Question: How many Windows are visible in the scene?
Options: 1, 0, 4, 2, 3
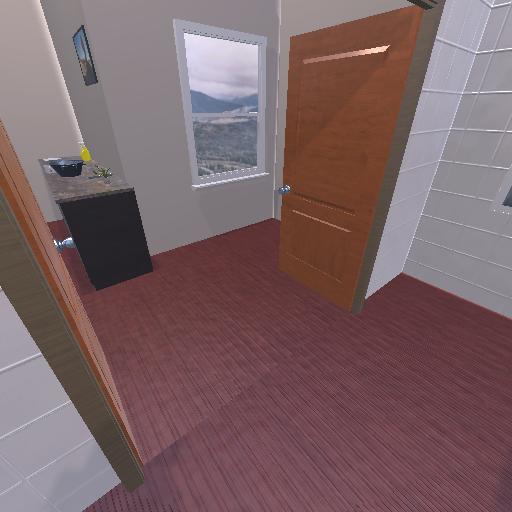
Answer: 1